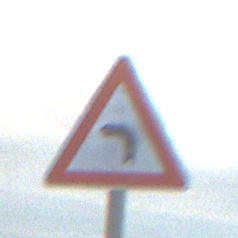
Verkehrszeichen: KurveLinks
Umgebung: Outdoor, RoadRail
Tageszeit: SunriseSunset
Wetter: PartlyCloudy
Licht: Natural
Jahreszeit: NotSpecified
Kontrast: MediumContrast